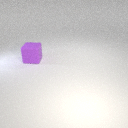
large purple rubber cube